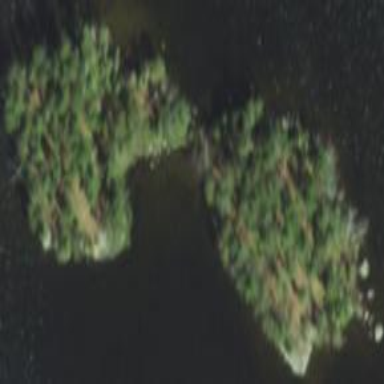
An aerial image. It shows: Islet.